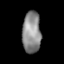
Tissue: lung
Cell type: Fibroblasts
Senescence score: 0.2369
Nuclear area (px): 751
Mean DAPI intensity: 138.539